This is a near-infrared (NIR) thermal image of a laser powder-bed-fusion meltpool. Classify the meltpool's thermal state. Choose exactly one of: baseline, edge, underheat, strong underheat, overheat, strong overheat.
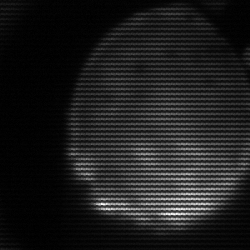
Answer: edge